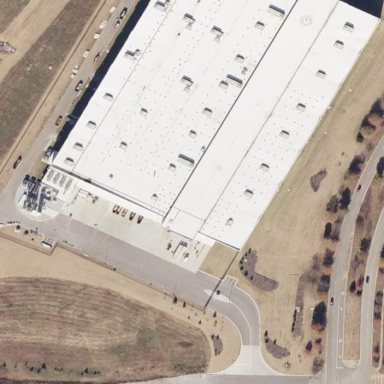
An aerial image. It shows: Industrial building.